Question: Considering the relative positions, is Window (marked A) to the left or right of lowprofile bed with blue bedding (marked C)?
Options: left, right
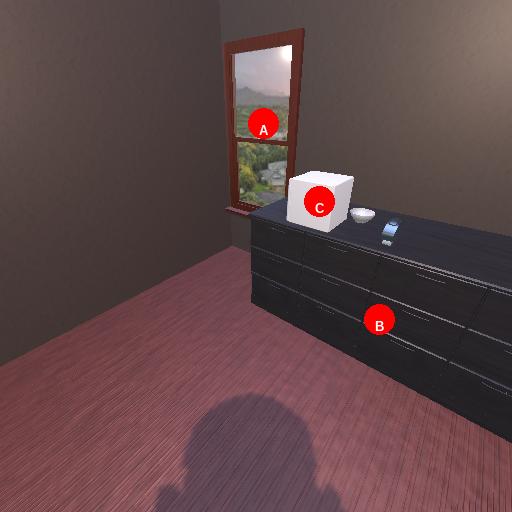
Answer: left